Question: I'm trying to draw a 3D ellipse with a 2.5D graphics engine (Core Animation layers) which allow me to only compose my ellipse with line segments that must be moved into place using rotations and translations. I'm having trouble with the order of operations and can't get it to draw properly. Any graphics gurus or game programmers out there who can help me?
Here's an image describing my current approach:

For each segment in the ellipse polygon, I'm first creating a line segment with the correct length, then translating it to the point P1, then rotating the point by the PI/2+theta, but this is clearly not working.
It's been 10 years since I took a graphics class in university, can someone please jog my memory as to what I'm doing wrong?
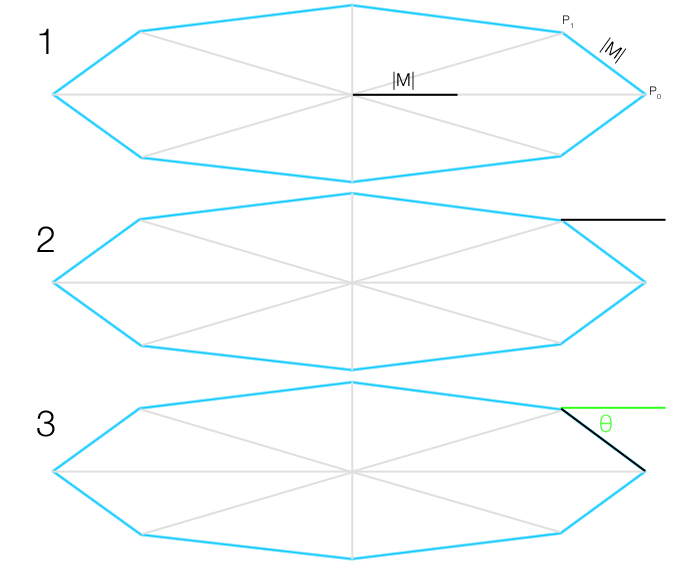
Answer: I accidentally found the solution while cleaning up my code to post here!
The correct procedure is:
'''
CATransform3D transform = CATransform3DIdentity;
transform = CATransform3DTranslate(transform, -size.width/2.0, 0, 0);
transform = CATransform3DTranslate(transform, point.x, 0, point.y);
transform = CATransform3DRotate(transform, M_PI_2+angle, 0, 1, 0);
transform = CATransform3DTranslate(transform, -size.width/2.0, 0, 0);
'''